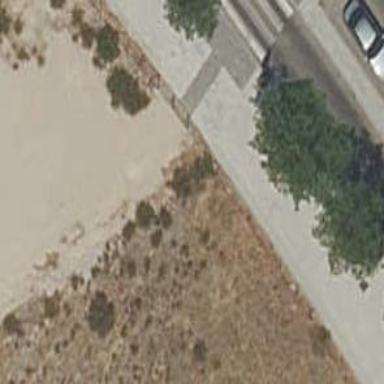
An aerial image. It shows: Sidewalk.